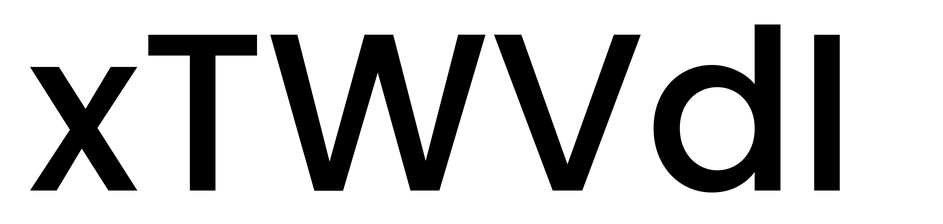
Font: Poppins-Medium